На гладкой горизонтальной поверхности стола покоится длинная доска массой $m_{1}$, на правый край которой помещён брусок массой $m_{2}$. Брусок соединён со стенкой лёгкой нерастянутой пружиной жёсткости $k$. К доске с помощью лёгкой нерастяжимой нити, перекинутой через блок, прикреплён груз массой $M$ (см. рисунок).  В начальный момент система покоится. Между доской и бруском существует сухое трение. Длина доски и начальное расстояние от блока до доски достаточно велики.
Какой путь $L$ преодолеет брусок к тому моменту времени, когда между ним и доской начнётся проскальзывание? Исследуйте, как результат зависит от коэффициента трения $\mu$.
Вычислите время $t$ движения бруска, за которое он преодолеет расстояние $L$.
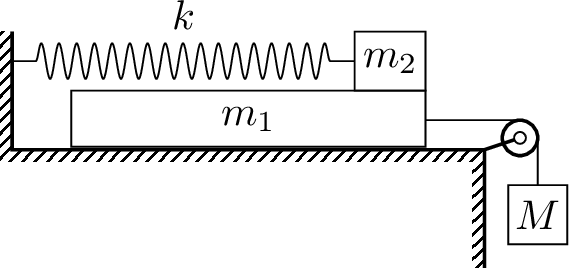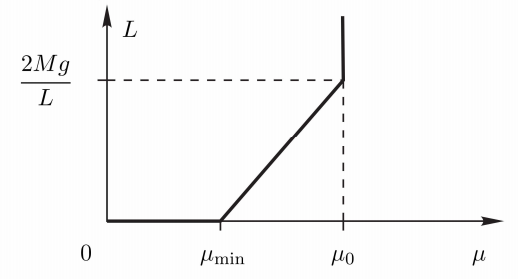
Какой путь $L$ преодолеет брусок к тому моменту времени, когда между ним и доской начнётся проскальзывание? Исследуйте, как результат зависит от коэффициента трения $\mu$.
Решение: Применим второй закон Ньютона для движущихся тел: груза, доски и бруска: $$ \begin{aligned} T-F_{\text {тр }} &=m_{1} a_{1}, \\ M g-T &=M a_{1}, \\ F_{\text {тр }}-k x &=m_{2} a_{2}. \end{aligned} $$ Здесь $T$ - сила натяжения нити, $F_{тр}$ - сила трения, $x$ - удлинение пружины. Пока $F_{тр}<\mu m_{2} g$, проскальзывания не будет. Искомый путь $L$ найдём из условия $a_{1}=a_{2}$, или иначе: $$ \frac{M g-\mu m_{2} g}{m_{1}+M}=\frac{\mu m_{2} g-k x}{m_{2}}. $$ Отсюда $$ L=\frac{g}{k} \frac{m_{2}}{m_{1}+M} \cdot\left[\mu\left(m_{1}+m_{2}+M\right)-M\right]. $$ Если $$ \mu<\frac{M}{m_{1}+m_{2}+M}=\mu_{\min }, $$ сразу начинается проскальзывание, то есть $L=0$. При достаточно большом коэффициенте трения $\mu$ система, будучи предоставленная самой себе, начнёт совершать колебательное движение с амплитудой $A=M g / k$. Максимальное растяжение пружины равно $2 A$. Тогда из условия $L_{\max }=2 A$ мы сможем определить минимальный коэффициент трения $\mu_{0}$, при котором проскальзывания не будет: $$ \mu_{0}=\frac{M}{m_{2}} \frac{2 m_{1}+m_{2}+2 M}{m_{1}+m_{2}+M}. $$ Итак, если $\mu>\mu_{0}$, то $L \rightarrow \infty$. Если $$ \frac{M}{m_{1}+m_{2}+M}<\mu<\mu_{0}=\frac{M}{m_{2}} \frac{2 m_{1}+m_{2}+2 M}{m_{1}+m_{2}+M}, $$ то $$ L=\frac{g}{k} \frac{m_{2}}{m_{1}+M} \cdot\left[\mu\left(m_{1}+m_{2}+M\right)-M\right] . $$ Если $$ \mu<\mu_{\min }=\frac{M}{m_{1}+m_{2}+M}, \quad \text { то } \quad L=0. $$ Зависимость $L$ от $\mu$ изображена на рисунке.
Ответ: Если $\mu>\mu_{0}$, то $L \rightarrow \infty$. Если $$ \frac{M}{m_{1}+m_{2}+M}<\mu<\mu_{0}=\frac{M}{m_{2}} \frac{2 m_{1}+m_{2}+2 M}{m_{1}+m_{2}+M}, $$ то $$ L=\frac{g}{k} \frac{m_{2}}{m_{1}+M} \cdot\left[\mu\left(m_{1}+m_{2}+M\right)-M\right] . $$ Если $$ \mu<\mu_{\min }=\frac{M}{m_{1}+m_{2}+M}, \quad \text { то } \quad L=0. $$

Вычислите время $t$ движения бруска, за которое он преодолеет расстояние $L$.
Решение: Теперь вычислим время движения бруска до начала проскальзывания. В это время система движется по гармоническому закону: $$ L=\frac{M g}{k}(1-\cos \omega t), $$ где $\omega^{2}=k /\left(m_{1}+m_{2}+M\right)$. Отсюда получим, что при $\mu \leqslant \mu_{0}$: $$ t=\left(\frac{m_{1}+m_{2}+M}{k}\right)^{1 / 2} \cdot \arccos \left(1-\frac{k L}{M g}\right) . $$ А при $\mu>\mu_{0}$ проскальзывание никогда не начнется.
Ответ: $$ t=\left(\frac{m_{1}+m_{2}+M}{k}\right)^{1 / 2} \cdot \arccos \left(1-\frac{k L}{M g}\right) . $$
Темы:
T, Механика, Динамика, Всероссийские, Пружина, Сухое трение, Трение